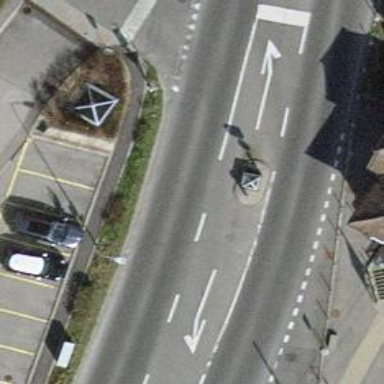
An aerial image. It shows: Primary highway with traffic calming island.